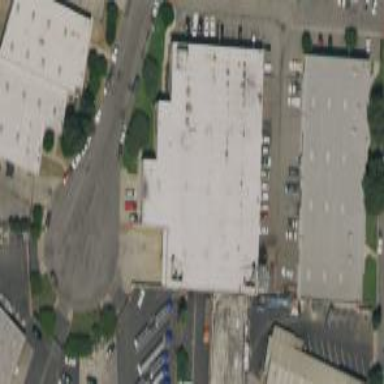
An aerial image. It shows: Factory building.